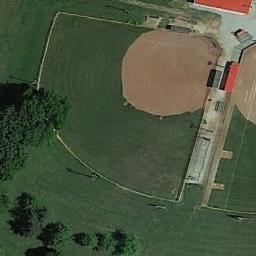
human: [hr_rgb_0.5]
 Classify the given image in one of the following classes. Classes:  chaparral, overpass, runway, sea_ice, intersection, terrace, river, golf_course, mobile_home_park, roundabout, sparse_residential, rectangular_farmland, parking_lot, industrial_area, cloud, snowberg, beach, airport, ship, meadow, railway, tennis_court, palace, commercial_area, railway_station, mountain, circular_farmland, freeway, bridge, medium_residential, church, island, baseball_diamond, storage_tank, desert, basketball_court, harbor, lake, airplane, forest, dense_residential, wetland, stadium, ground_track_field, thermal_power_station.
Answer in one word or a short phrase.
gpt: baseball_diamond